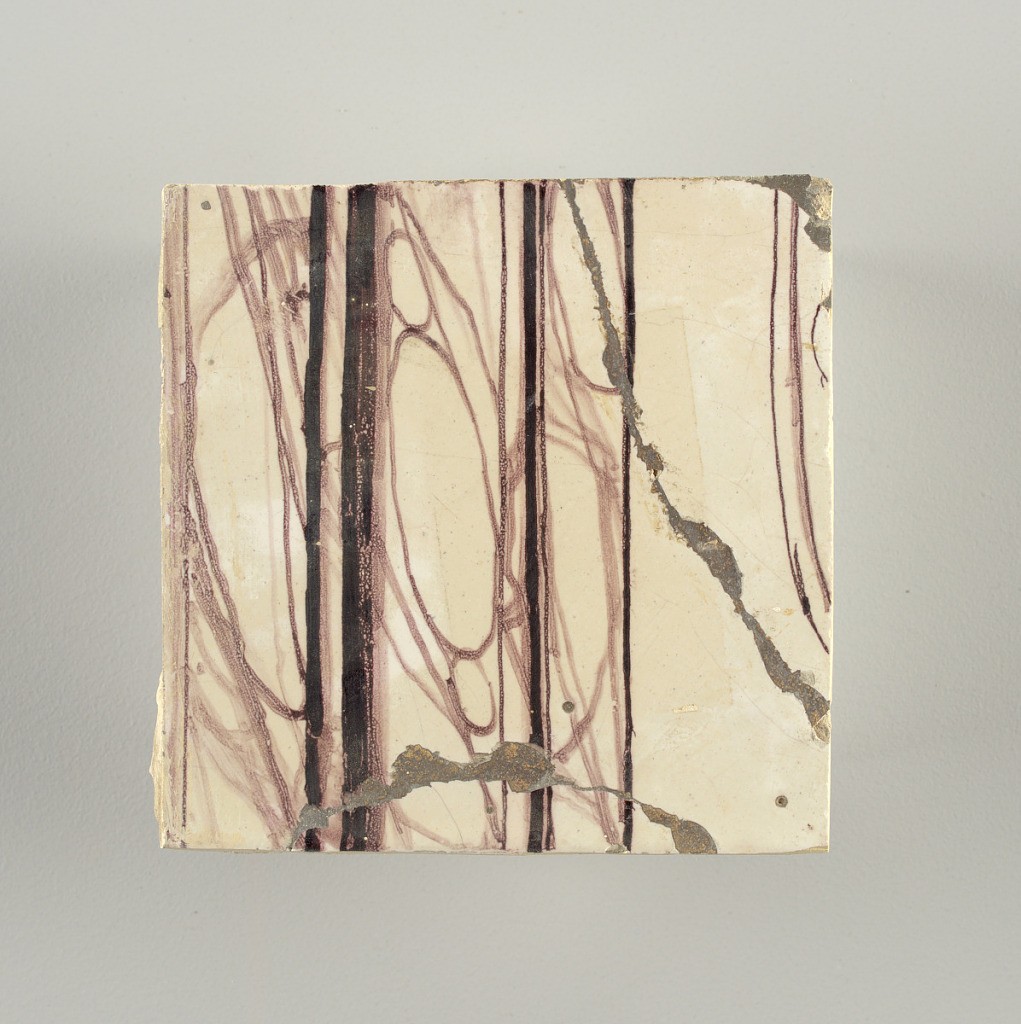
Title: Wall facing
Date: ca. 1725
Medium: tin-glazed earthenware, underglaze
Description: Running design for a frieze or a dado, composed of scrolls of foliage and strapwork, and four repeating motifs--a seated woman in a small upright oval medallion, a putto seated on a rocailled base, and strapwork in axial pattern.  The various panels, A to F, show various repeats of the same design, all being five tiles high and a varying number of tiles wide.